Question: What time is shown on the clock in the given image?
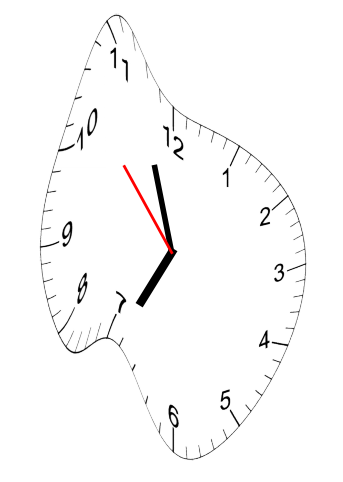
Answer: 06:56:53